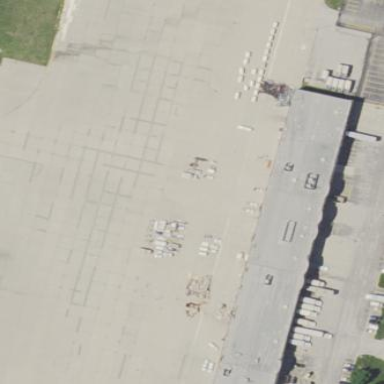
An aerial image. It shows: Concrete apron at the airport.